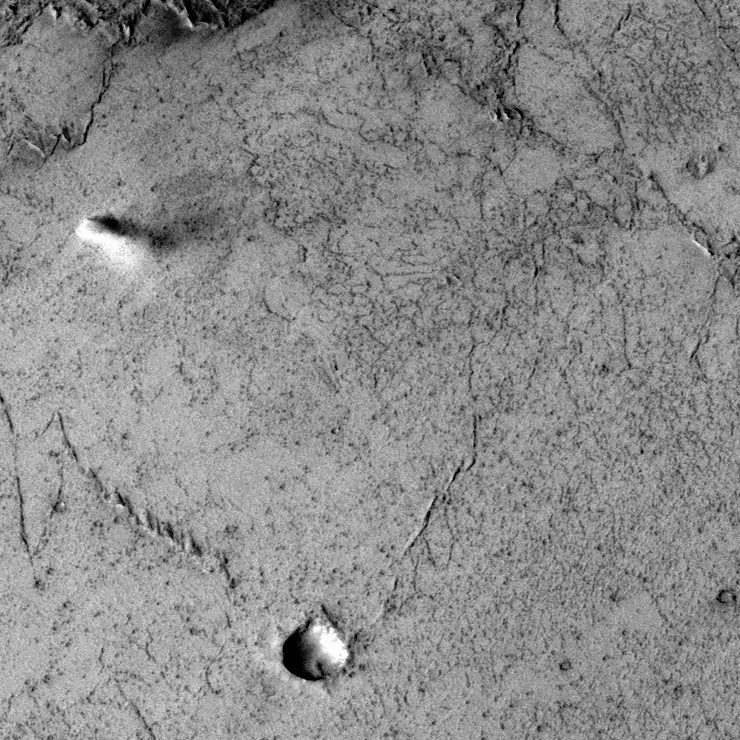
Label: dustdevil